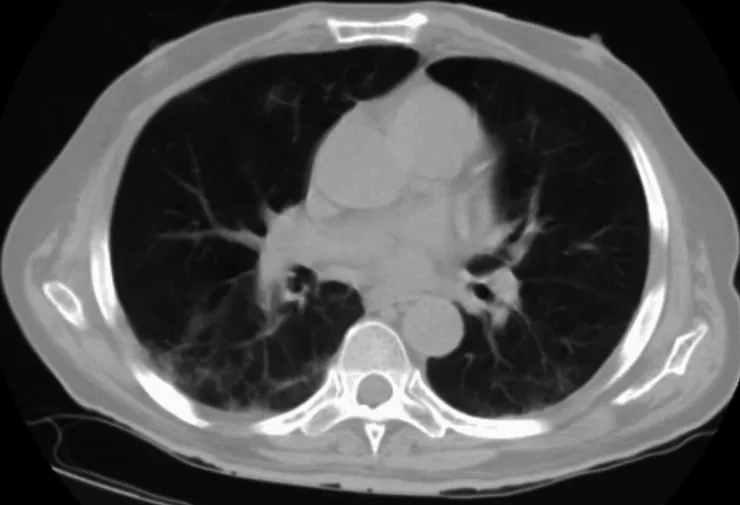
Scattered bilateral ground-glass opacities with bibasilar linear segmental atelectasis (three months before presentation).
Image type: radiology (ct)